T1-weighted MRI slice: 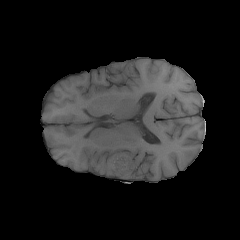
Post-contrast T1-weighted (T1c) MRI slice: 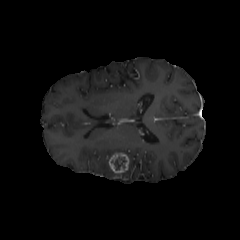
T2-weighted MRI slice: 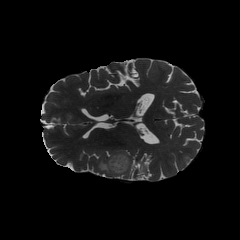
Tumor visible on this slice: yes